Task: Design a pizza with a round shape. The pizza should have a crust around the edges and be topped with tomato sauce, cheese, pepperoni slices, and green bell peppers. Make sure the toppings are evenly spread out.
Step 386:
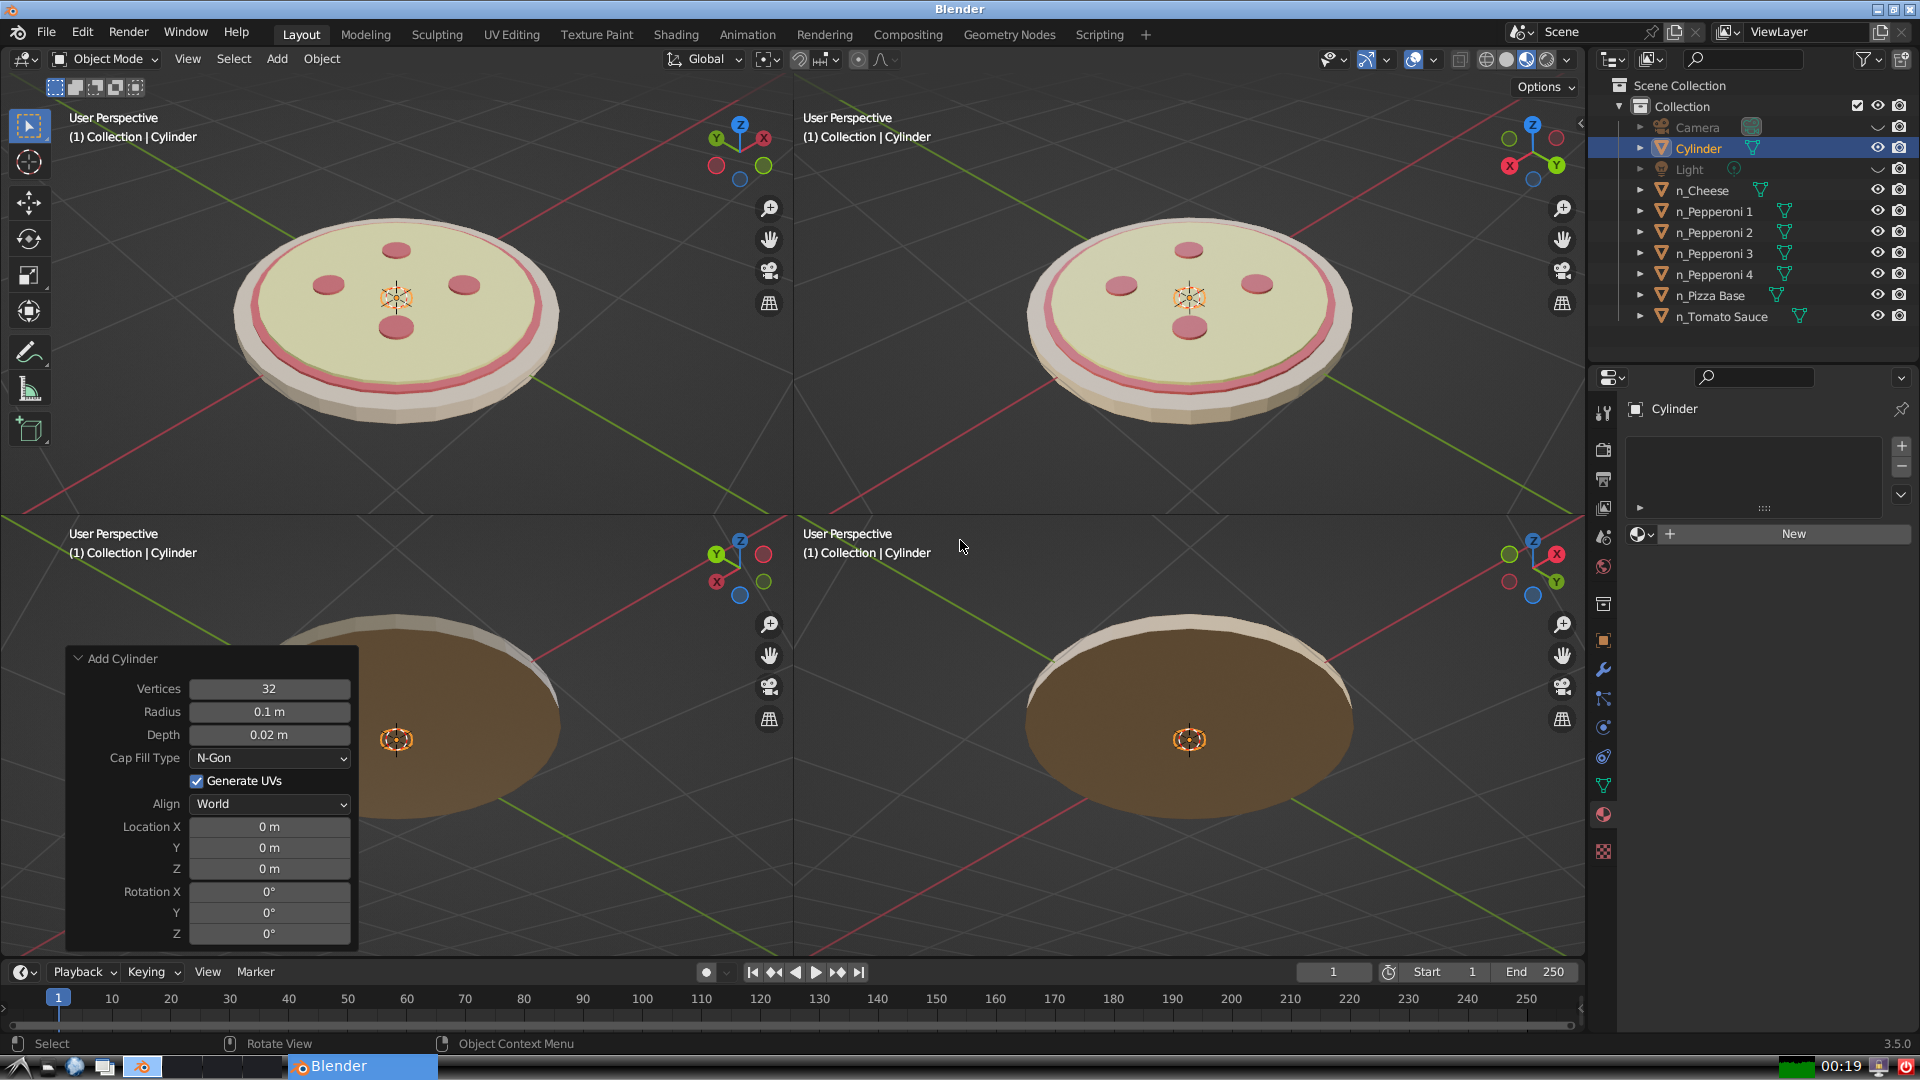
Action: {"mouse_move": [270, 731]}